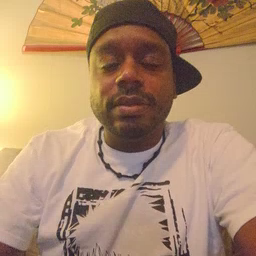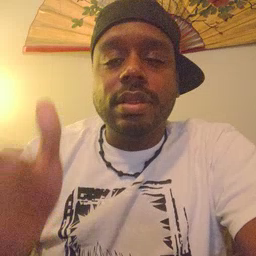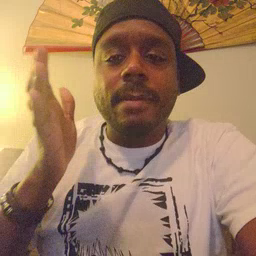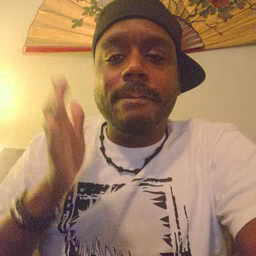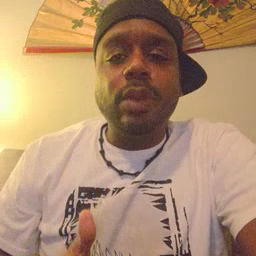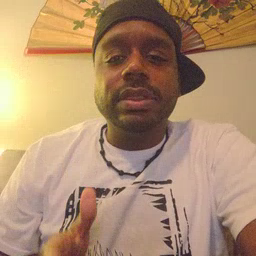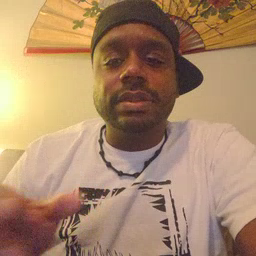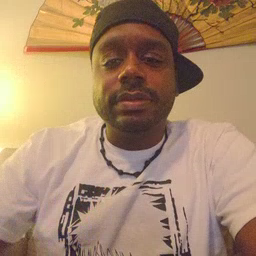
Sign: person